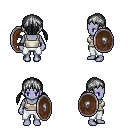
a pixel art fantasy rpg character, female body template, dark elf, purple skin, white pirate shirt, white pants, gray twin-tailed hairstyle, shield, four views (front, back, left, right), 2x2 character sprite sheet, small pixel art, hard edges, no anti-aliasing